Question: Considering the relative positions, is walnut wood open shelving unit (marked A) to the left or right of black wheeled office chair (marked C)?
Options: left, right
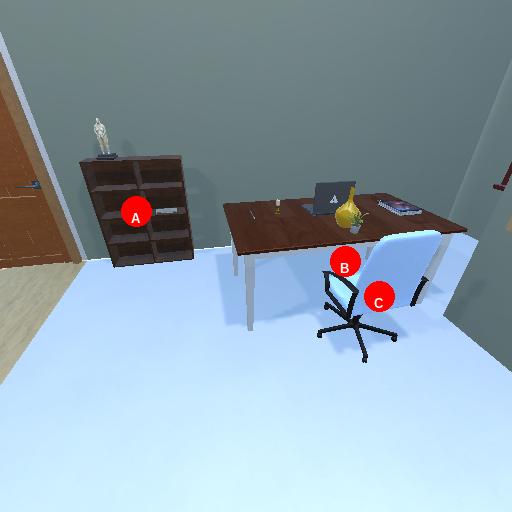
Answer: left